Question: I got halo around checkbutton radiobutton & menu labels...
How can i remove this halo? (as you can see there is bright bound around button)

I'm using below setting and wondering if i miss something
'''
set default_font {lucida -12 normal }
option add *font $default_font
option add *background #D4D0C8
option add *foreground #000000
option add *activeBackground #ececec
option add *activeForeground #100
option add *selectBackground #c3c3c3
option add *disableForeground #a3a3a3
option add *troughColor #c3c3c3
option add *highlightBackground #d9d9d9
option add *width 2
'''
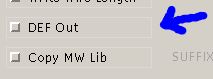
Answer: I'm not entirely sure as checkbuttons render differently on my system (different OS) but that ring will be either the border or the highlight ring. The border can be removed by setting its width to zero by configuring the '-borderwidth' option. The highlight (a.k.a. focus) ring can be removed by setting its width to zero by configuring the '-highlightthickness' option.
They correspond to the 'borderWidth' and 'highlightThickness' option properties, respectively.